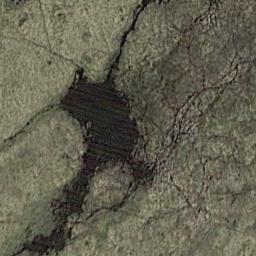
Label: wetland